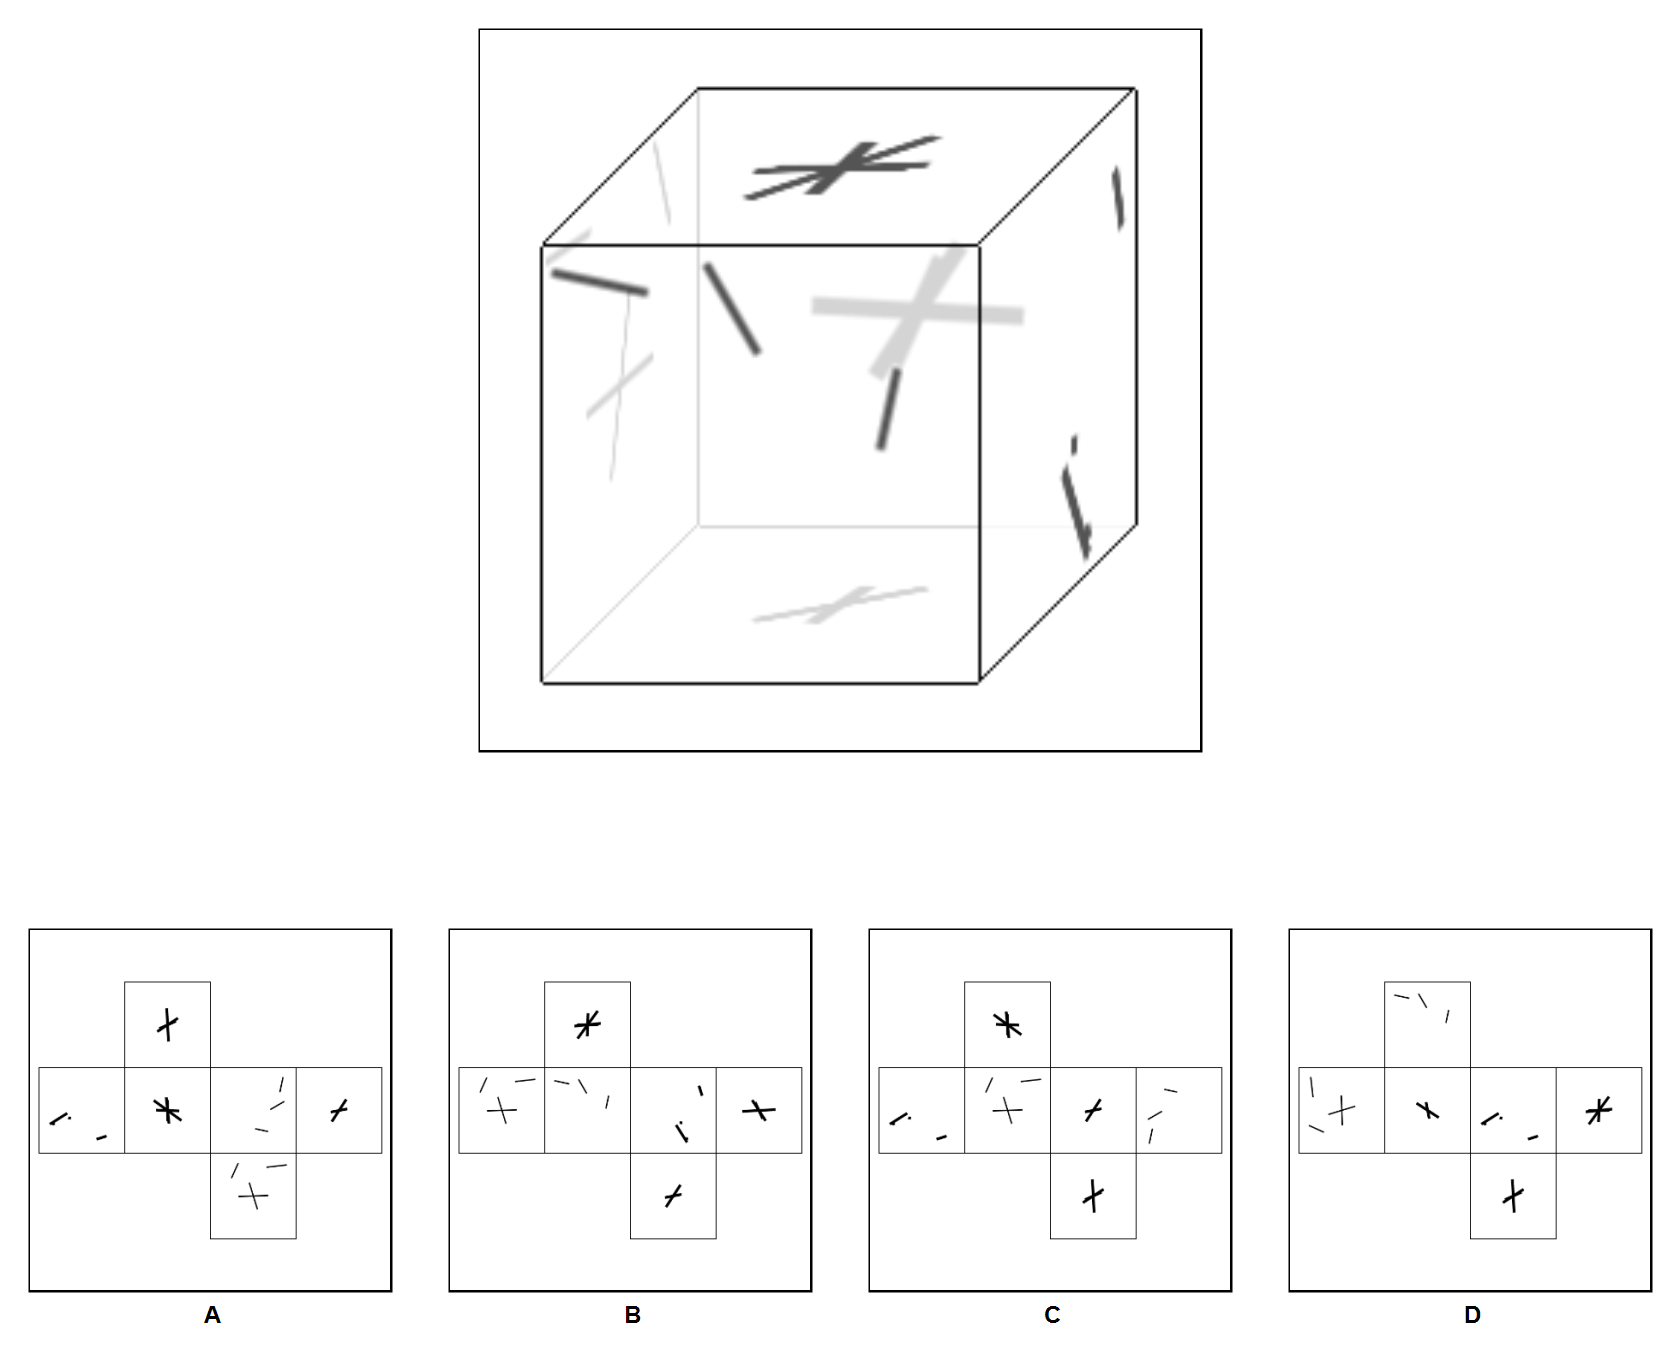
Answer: D